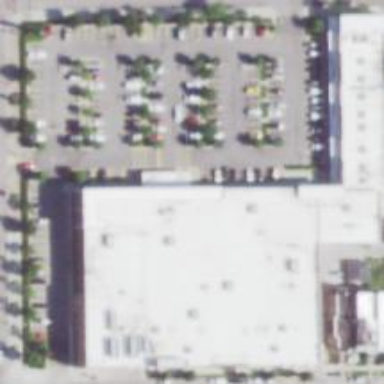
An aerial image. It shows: Retail area.